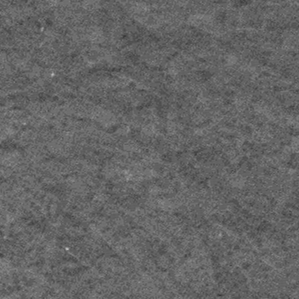
Label: frost